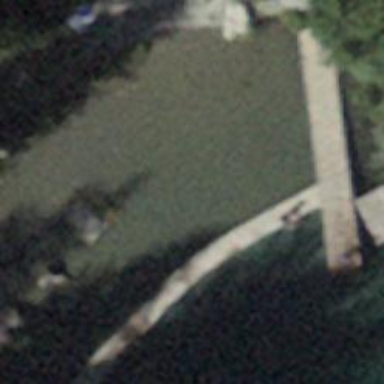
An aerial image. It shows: Swimming area within the leisure land.